Question: I'm trying to use the Social Business Toolkit to access SmartCloud using OAuth, but I'm getting this error. Using 'SmartCloudBasicEndpoint' everything works fine.
'''
[4/4/14 12:01:56:236 CEST] <PHONE> SBTProxy I URL computed from SBTProxy is https://apps.na.collabserv.com/communities/service/atom/oauth/communities/all
[4/4/14 12:01:56:556 CEST] <PHONE> E com.ibm.sbt.security.authentication.oauth.consumer.OAuth1Handler _performOAuth1Dance Failed to get request token. requestUrl:https://apps.na.collabserv.com/manage/oauth/getRequestToken, authorizeUrl: https://apps.na.collabserv.com/manage/oauth/authorizeToken, accessUrl: https://apps.na.collabserv.com/manage/oauth/getAccessToken, callback: null, truncated key:a919....1b25, truncated secret:9054....687d. OAuth callback is empty, please check with your application vendor to ensure a callback is not required.
com.ibm.sbt.security.authentication.oauth.OAuthException: Internal error - getRequestToken failed Exception: <br>
at com.ibm.sbt.security.authentication.oauth.consumer.OAuth1Handler.getRequestTokenFromServer(OAuth1Handler.java:169)
at com.ibm.sbt.security.authentication.oauth.consumer.OAuth1Handler._performOAuth1Dance(OAuth1Handler.java:656)
at com.ibm.sbt.security.authentication.oauth.consumer.OAuth1Handler.performOAuth1Dance(OAuth1Handler.java:649)
at com.ibm.sbt.security.authentication.oauth.consumer.OAuth1Handler._acquireToken(OAuth1Handler.java:625)
at com.ibm.sbt.security.authentication.oauth.consumer.OAuth1Handler.acquireToken(OAuth1Handler.java:580)
at com.ibm.sbt.services.endpoints.OAuthEndpoint.authenticate(OAuthEndpoint.java:234)
at com.ibm.sbt.services.client.ClientService.forceAuthentication(ClientService.java:281)
at com.ibm.sbt.services.client.ClientService.processResponse(ClientService.java:1123)
at com.ibm.sbt.services.client.ClientService._xhr(ClientService.java:1041)
at com.ibm.sbt.services.client.ClientService.execRequest(ClientService.java:1006)
at com.ibm.sbt.services.client.ClientService.xhr(ClientService.java:966)
at com.ibm.sbt.services.client.ClientService.get(ClientService.java:842)
at com.ibm.sbt.services.client.ClientService.get(ClientService.java:838)
at com.ibm.sbt.services.client.base.BaseService.retrieveData(BaseService.java:352)
at com.ibm.sbt.services.client.base.BaseService.retrieveData(BaseService.java:376)
at com.ibm.sbt.services.client.base.BaseService.retrieveData(BaseService.java:327)
at com.ibm.sbt.services.client.base.BaseService.getEntities(BaseService.java:187)
at com.ibm.sbt.services.client.connections.communities.CommunityService.getPublicCommunities(CommunityService.java:164)
at com.ibm.sbt.services.client.connections.communities.CommunityService.getPublicCommunities(CommunityService.java:146)
at servlets.SmartCloudTestServlet.doGet(SmartCloudTestServlet.java:82)
at javax.servlet.http.HttpServlet.service(HttpServlet.java:575)
at javax.servlet.http.HttpServlet.service(HttpServlet.java:668)
at com.ibm.ws.webcontainer.servlet.ServletWrapper.service(ServletWrapper.java:1224)
at com.ibm.ws.webcontainer.servlet.ServletWrapper.handleRequest(ServletWrapper.java:774)
at com.ibm.ws.webcontainer.servlet.ServletWrapper.handleRequest(ServletWrapper.java:456)
at com.ibm.ws.webcontainer.servlet.ServletWrapperImpl.handleRequest(ServletWrapperImpl.java:178)
at com.ibm.ws.webcontainer.filter.WebAppFilterChain.invokeTarget(WebAppFilterChain.java:136)
at com.ibm.ws.webcontainer.filter.WebAppFilterChain.doFilter(WebAppFilterChain.java:97)
at com.ibm.sbt.util.SBTFilter.doFilter(SBTFilter.java:53)
at com.ibm.ws.webcontainer.filter.FilterInstanceWrapper.doFilter(FilterInstanceWrapper.java:195)
at com.ibm.ws.webcontainer.filter.WebAppFilterChain.doFilter(WebAppFilterChain.java:91)
at com.ibm.ws.webcontainer.filter.WebAppFilterManager.doFilter(WebAppFilterManager.java:928)
at com.ibm.ws.webcontainer.filter.WebAppFilterManager.invokeFilters(WebAppFilterManager.java:1025)
at com.ibm.ws.webcontainer.webapp.WebApp.handleRequest(WebApp.java:3751)
at com.ibm.ws.webcontainer.webapp.WebGroup.handleRequest(WebGroup.java:304)
at com.ibm.ws.webcontainer.WebContainer.handleRequest(WebContainer.java:962)
at com.ibm.ws.webcontainer.WSWebContainer.handleRequest(WSWebContainer.java:1662)
at com.ibm.ws.webcontainer.channel.WCChannelLink.ready(WCChannelLink.java:195)
at com.ibm.ws.http.channel.inbound.impl.HttpInboundLink.handleDiscrimination(HttpInboundLink.java:452)
at com.ibm.ws.http.channel.inbound.impl.HttpInboundLink.handleNewRequest(HttpInboundLink.java:511)
at com.ibm.ws.http.channel.inbound.impl.HttpInboundLink.processRequest(HttpInboundLink.java:305)
at com.ibm.ws.http.channel.inbound.impl.HttpInboundLink.ready(HttpInboundLink.java:276)
at com.ibm.ws.tcp.channel.impl.NewConnectionInitialReadCallback.sendToDiscriminators(NewConnectionInitialReadCallback.java:214)
at com.ibm.ws.tcp.channel.impl.NewConnectionInitialReadCallback.complete(NewConnectionInitialReadCallback.java:113)
at com.ibm.ws.tcp.channel.impl.AioReadCompletionListener.futureCompleted(AioReadCompletionListener.java:165)
at com.ibm.io.async.AbstractAsyncFuture.invokeCallback(AbstractAsyncFuture.java:217)
at com.ibm.io.async.AsyncChannelFuture.fireCompletionActions(AsyncChannelFuture.java:161)
at com.ibm.io.async.AsyncFuture.completed(AsyncFuture.java:138)
at com.ibm.io.async.ResultHandler.complete(ResultHandler.java:204)
at com.ibm.io.async.ResultHandler.runEventProcessingLoop(ResultHandler.java:775)
at com.ibm.io.async.ResultHandler$2.run(ResultHandler.java:905)
at com.ibm.ws.util.ThreadPool$Worker.run(ThreadPool.java:1690)
Caused by: java.lang.NullPointerException
at java.net.URLEncoder.encode(URLEncoder.java:197)
at com.ibm.sbt.security.authentication.oauth.consumer.OAuth1Handler.getRequestTokenFromServer(OAuth1Handler.java:156)
... 51 more
[4/4/14 12:01:56:560 CEST] <PHONE> SystemOut O Problem Occurred while fetching public communities: Problem occurred while fetching public communities
'''
Here's what I've done so far:
- - 'RuntimeFactoryStandalone'- 'managed-beans.xml''sbt.properties''/WEB-INF/'- -
I'm using this code:
'''
try {
CommunityService svc = new CommunityService("smartcloud");
CommunityList communities = svc.getPublicCommunities();
System.out.println("Listing public communities , Total communities found : " + communities.getTotalResults());
} catch (Throwable e) {
System.out.println("Problem Occurred while fetching public communities: " + e.getMessage());
//e.printStackTrace();
}
'''
I'm getting the same error if I manually use a 'SmartCloudOAuthEndpoint'.
Am I forgetting something here?
My manual endpoint:
'''
SmartCloudOAuthEndpoint endpoint = new SmartCloudOAuthEndpoint();
endpoint.setUrl("https://apps.na.collabserv.com");
endpoint.setConsumerKey("a91..----REMOVED FOR STACKOVERFLOW----..");
endpoint.setConsumerSecret("905..----REMOVED FOR STACKOVERFLOW----..");
endpoint.setRequestTokenURL("https://apps.na.collabserv.com/manage/oauth/getRequestToken");
endpoint.setAuthorizationURL("https://apps.na.collabserv.com/manage/oauth/authorizeToken");
endpoint.setAccessTokenURL("https://apps.na.collabserv.com/manage/oauth/getAccessToken");
endpoint.setAppId("RonnieTest");
endpoint.setApiVersion("apiVersion");
//endpoint.setHttpProxy("localhost:8888");
endpoint.setForceTrustSSLCertificate(true);
endpoint.setSignatureMethod("PLAINTEXT");
endpoint.setCredentialStore("SmartCloudStore");
endpoint.setAuthenticationService("communities/service/atom/communities/my");
'''
I'm using this Internal App in SmartCloud:

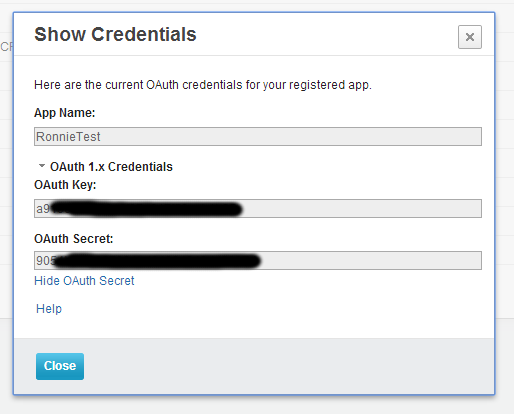
Answer: I solved it. I wasn't passing 'ServletRequest' and 'ServletResponse' to my 'Context'. Turns out that 'getCallbackUrl(Context context)' in 'OAuthHandler' is the first method that actually needs the request to build the callback URL.